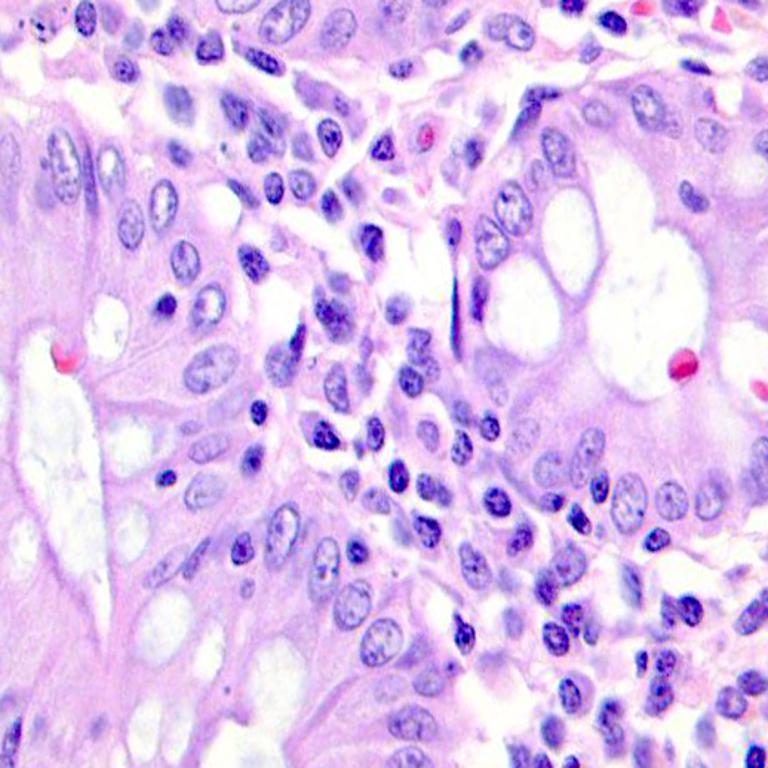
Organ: colon
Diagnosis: benign